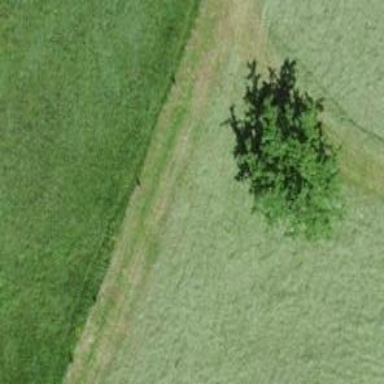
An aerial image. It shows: Path covered with grass.